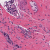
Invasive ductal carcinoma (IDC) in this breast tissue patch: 0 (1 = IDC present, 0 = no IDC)